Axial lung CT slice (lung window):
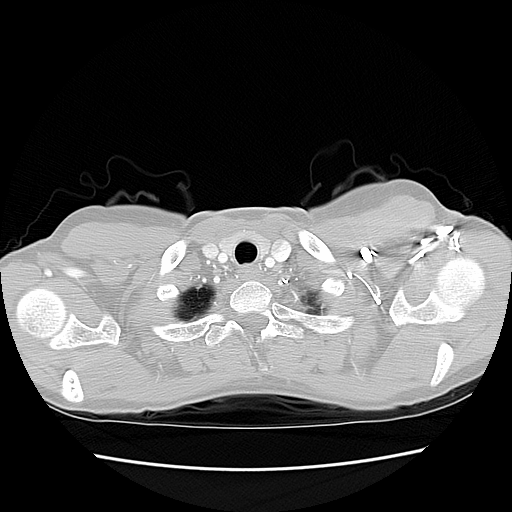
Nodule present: no